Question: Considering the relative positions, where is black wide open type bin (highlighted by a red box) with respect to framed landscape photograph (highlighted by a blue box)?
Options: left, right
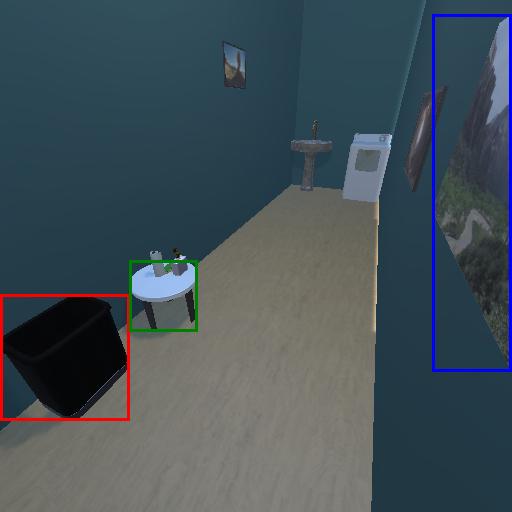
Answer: left